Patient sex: M
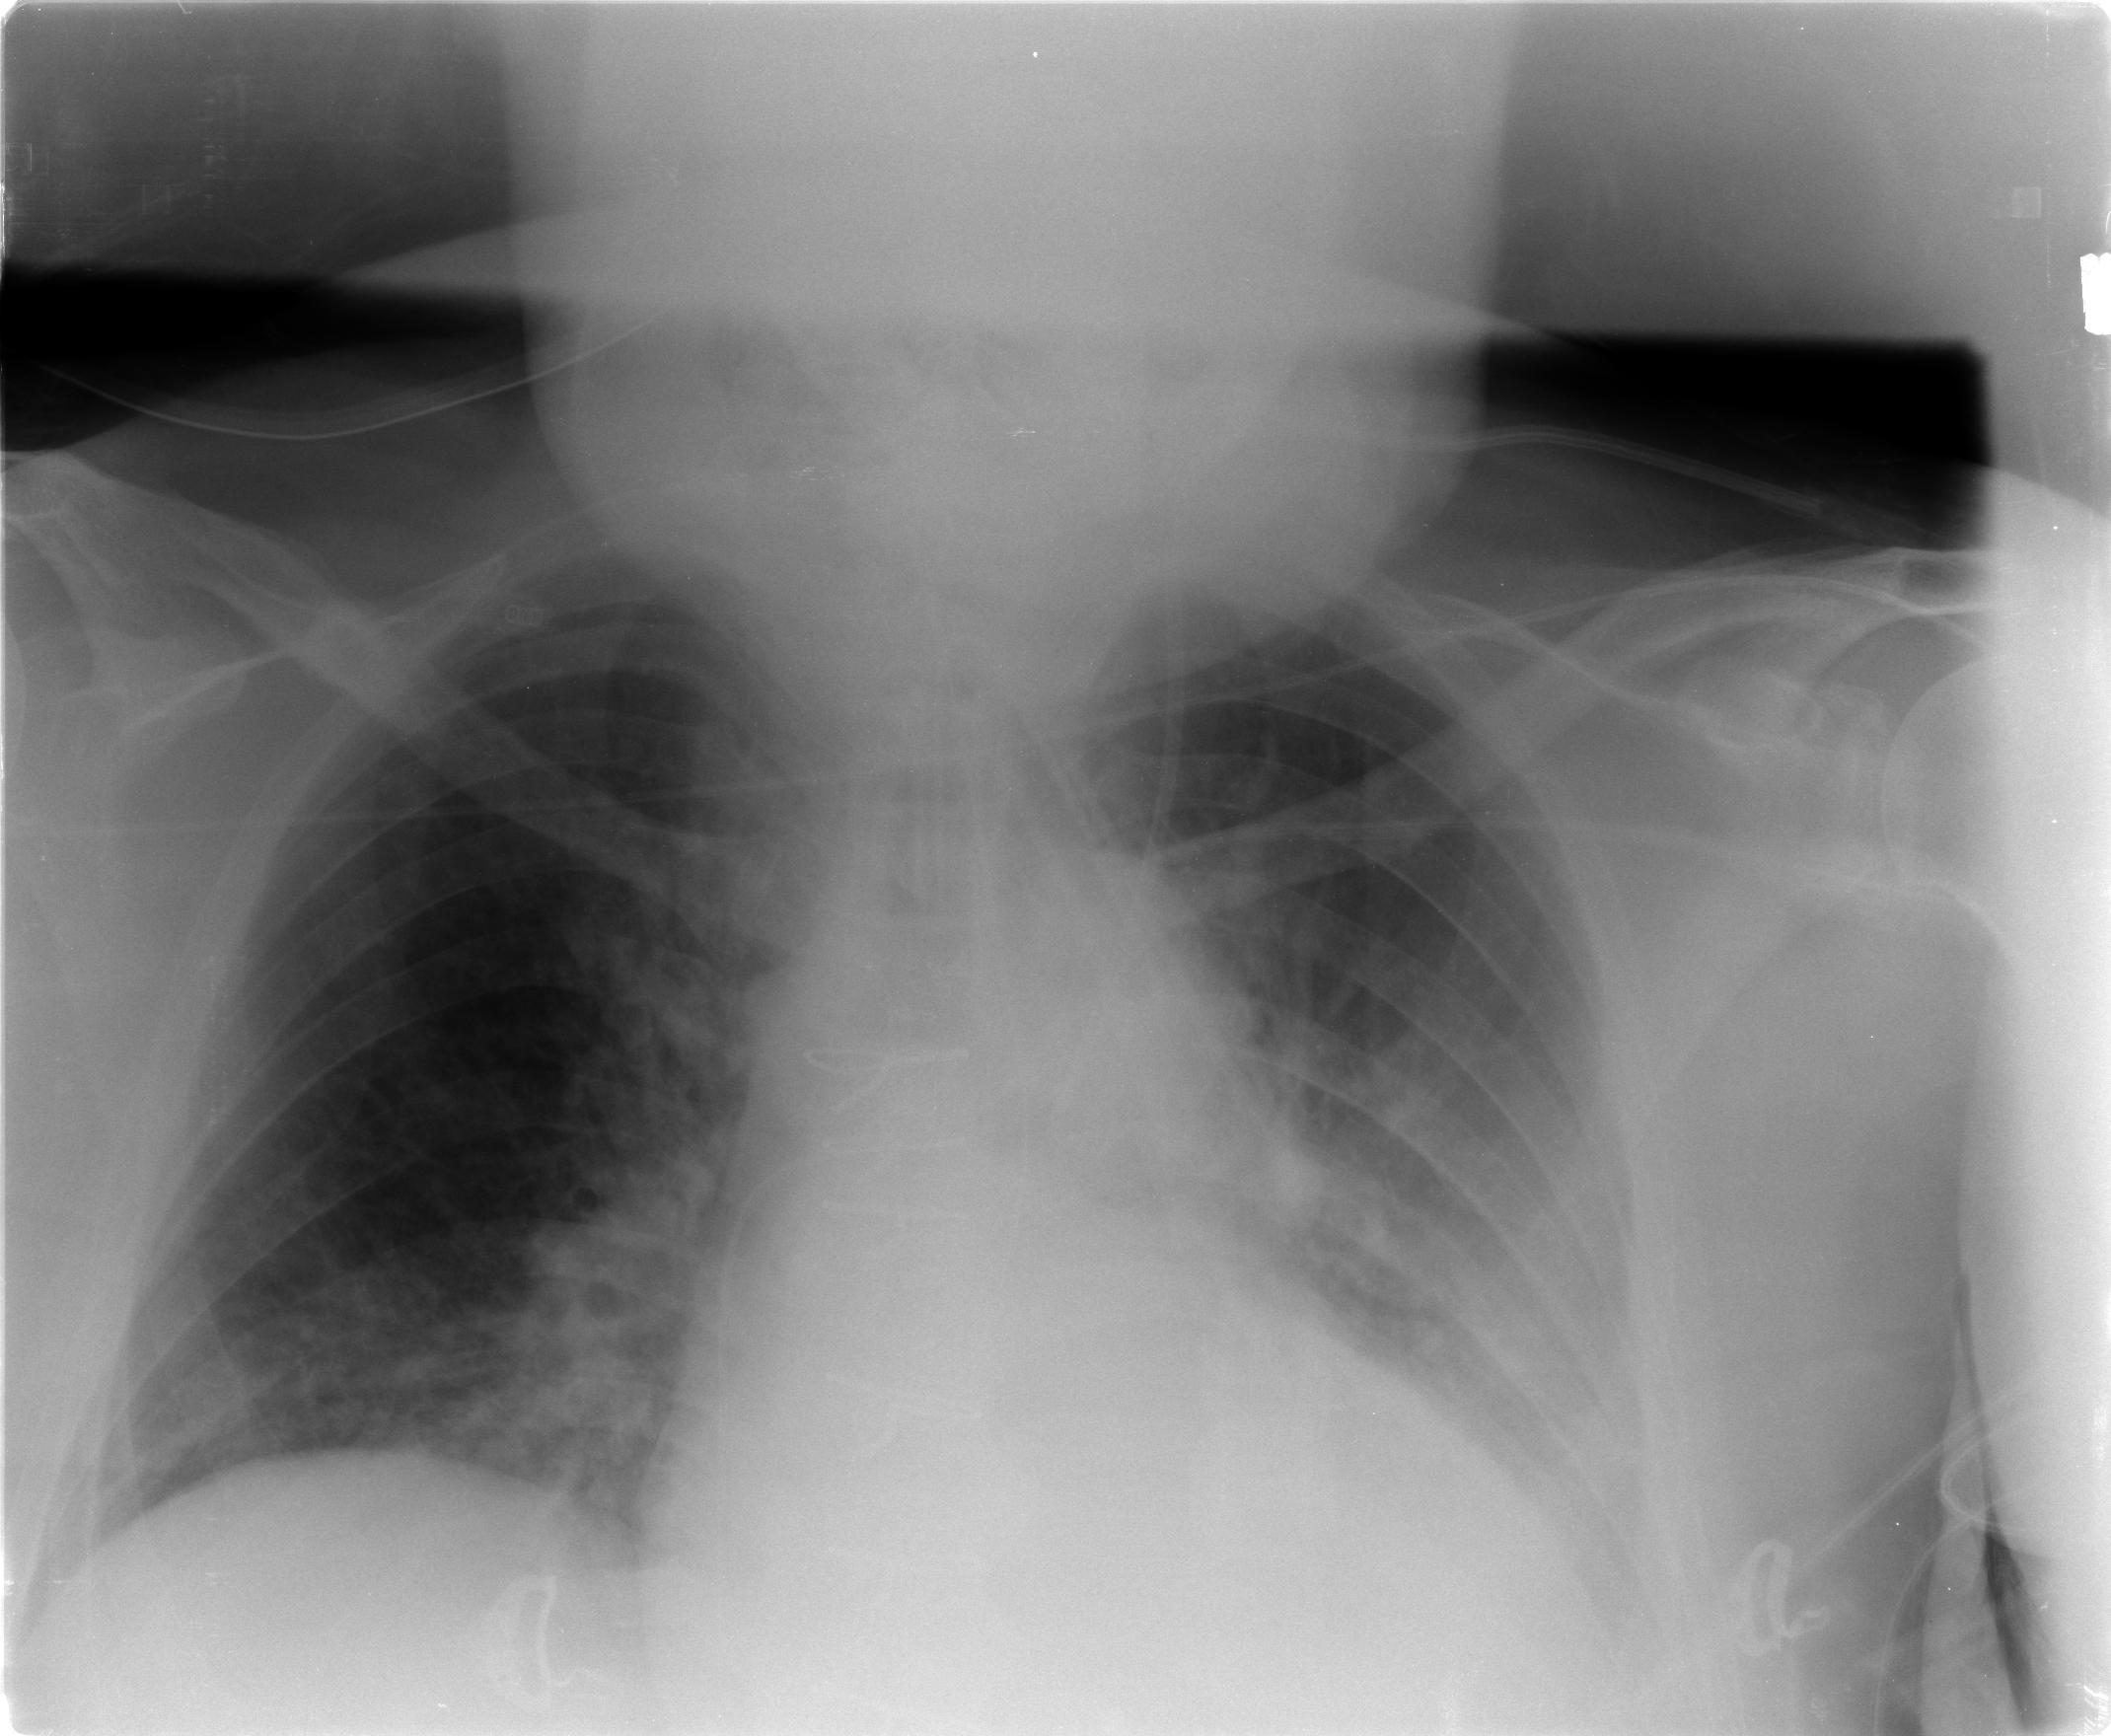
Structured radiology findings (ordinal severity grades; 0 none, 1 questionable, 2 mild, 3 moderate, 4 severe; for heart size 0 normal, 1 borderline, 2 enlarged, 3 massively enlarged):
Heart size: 2
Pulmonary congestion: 0
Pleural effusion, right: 0
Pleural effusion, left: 2
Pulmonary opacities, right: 0
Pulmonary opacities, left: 0
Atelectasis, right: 2
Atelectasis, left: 2